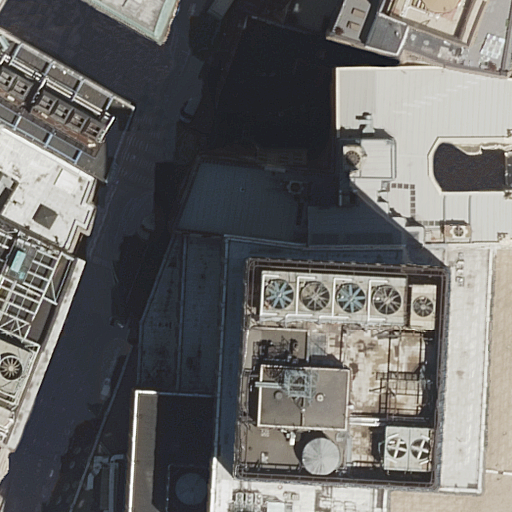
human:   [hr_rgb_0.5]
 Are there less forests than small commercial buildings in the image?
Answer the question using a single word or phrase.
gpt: no

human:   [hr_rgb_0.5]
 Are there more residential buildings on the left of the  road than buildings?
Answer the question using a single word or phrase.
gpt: no

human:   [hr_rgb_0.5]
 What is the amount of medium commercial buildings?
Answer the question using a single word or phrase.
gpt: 0

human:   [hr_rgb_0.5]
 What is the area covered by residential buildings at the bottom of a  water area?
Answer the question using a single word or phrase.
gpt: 0m2

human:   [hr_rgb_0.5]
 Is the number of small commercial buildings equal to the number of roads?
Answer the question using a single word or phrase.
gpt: no

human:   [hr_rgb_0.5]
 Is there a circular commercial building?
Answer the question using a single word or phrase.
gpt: no

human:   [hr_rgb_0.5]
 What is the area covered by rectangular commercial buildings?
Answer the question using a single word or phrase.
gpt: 1258m2

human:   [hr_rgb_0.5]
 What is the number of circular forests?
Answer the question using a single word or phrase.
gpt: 0

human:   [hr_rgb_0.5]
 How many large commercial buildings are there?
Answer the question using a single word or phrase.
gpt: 1

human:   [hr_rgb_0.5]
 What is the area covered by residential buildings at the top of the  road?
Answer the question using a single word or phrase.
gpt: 3132m2

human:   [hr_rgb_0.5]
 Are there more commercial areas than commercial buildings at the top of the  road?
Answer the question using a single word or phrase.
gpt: no

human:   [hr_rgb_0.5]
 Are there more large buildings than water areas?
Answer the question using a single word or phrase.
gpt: yes

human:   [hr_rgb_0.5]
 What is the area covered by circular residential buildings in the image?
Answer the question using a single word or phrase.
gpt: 0m2

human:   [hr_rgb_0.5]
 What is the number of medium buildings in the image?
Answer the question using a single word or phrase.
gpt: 1

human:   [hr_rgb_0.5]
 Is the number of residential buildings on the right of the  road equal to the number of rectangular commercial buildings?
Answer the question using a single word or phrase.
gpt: no

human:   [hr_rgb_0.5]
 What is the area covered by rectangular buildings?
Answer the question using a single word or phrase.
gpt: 1605m2

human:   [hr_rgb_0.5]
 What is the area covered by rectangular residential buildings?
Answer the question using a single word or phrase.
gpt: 347m2

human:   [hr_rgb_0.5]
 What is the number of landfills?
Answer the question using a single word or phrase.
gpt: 0

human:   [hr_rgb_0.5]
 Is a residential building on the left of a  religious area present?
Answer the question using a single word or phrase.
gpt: no

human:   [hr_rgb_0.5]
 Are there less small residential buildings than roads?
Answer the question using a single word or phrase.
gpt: no

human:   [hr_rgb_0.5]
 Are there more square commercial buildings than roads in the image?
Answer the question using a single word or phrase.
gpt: no

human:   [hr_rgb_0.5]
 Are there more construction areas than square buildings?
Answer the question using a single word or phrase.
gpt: no

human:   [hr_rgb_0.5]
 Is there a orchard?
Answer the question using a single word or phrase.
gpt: no

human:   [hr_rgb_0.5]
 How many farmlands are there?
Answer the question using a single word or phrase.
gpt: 0

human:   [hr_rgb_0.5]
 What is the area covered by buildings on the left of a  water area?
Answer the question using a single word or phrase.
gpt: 0m2

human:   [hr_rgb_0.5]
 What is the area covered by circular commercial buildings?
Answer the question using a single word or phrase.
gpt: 0m2

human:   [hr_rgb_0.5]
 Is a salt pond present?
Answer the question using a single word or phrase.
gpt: no

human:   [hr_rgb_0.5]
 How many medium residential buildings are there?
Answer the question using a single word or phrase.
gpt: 1

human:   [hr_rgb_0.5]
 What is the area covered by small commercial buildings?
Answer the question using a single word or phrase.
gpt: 0m2

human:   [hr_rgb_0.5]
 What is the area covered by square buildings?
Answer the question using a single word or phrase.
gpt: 0m2

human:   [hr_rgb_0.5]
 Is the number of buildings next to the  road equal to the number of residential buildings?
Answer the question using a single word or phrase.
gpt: no

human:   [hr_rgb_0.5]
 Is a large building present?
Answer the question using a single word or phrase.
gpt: yes

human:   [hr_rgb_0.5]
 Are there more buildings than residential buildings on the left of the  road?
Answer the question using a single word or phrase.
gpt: yes

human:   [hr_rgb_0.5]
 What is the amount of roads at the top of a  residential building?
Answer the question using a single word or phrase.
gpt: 1

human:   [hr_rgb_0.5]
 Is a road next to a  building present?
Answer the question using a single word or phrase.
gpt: yes

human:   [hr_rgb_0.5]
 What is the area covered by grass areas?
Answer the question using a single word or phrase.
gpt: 0m2